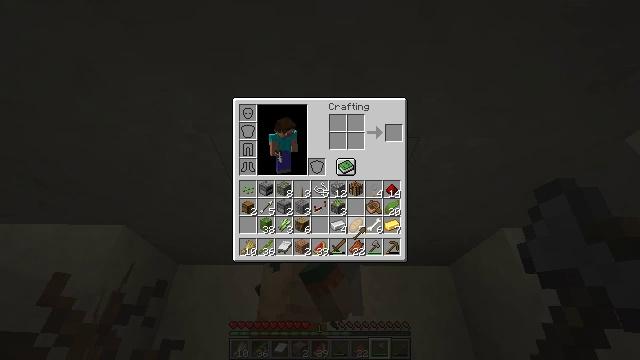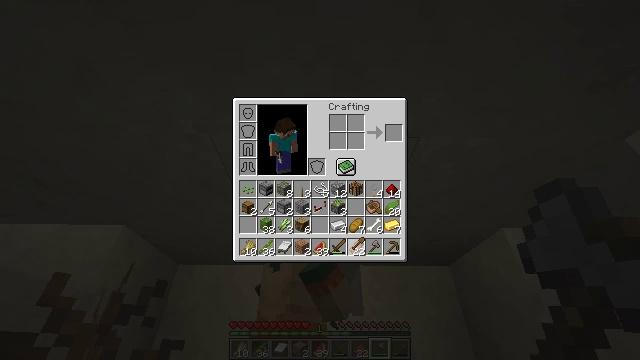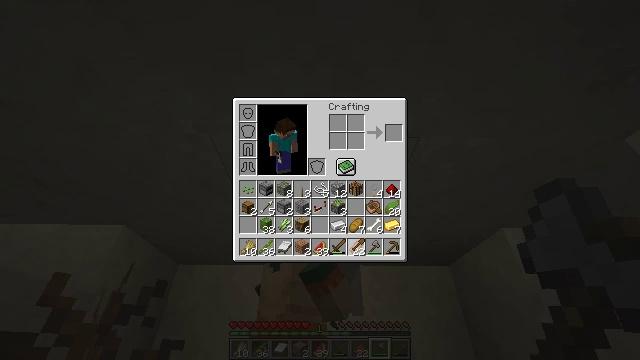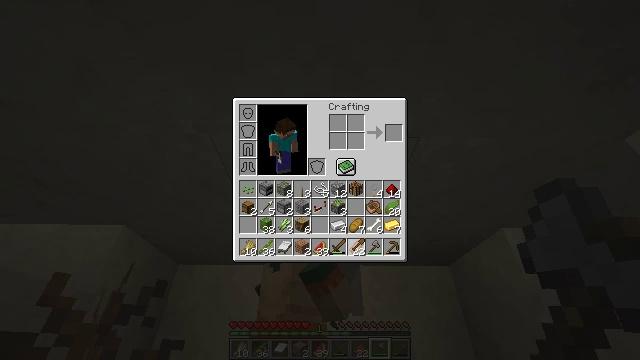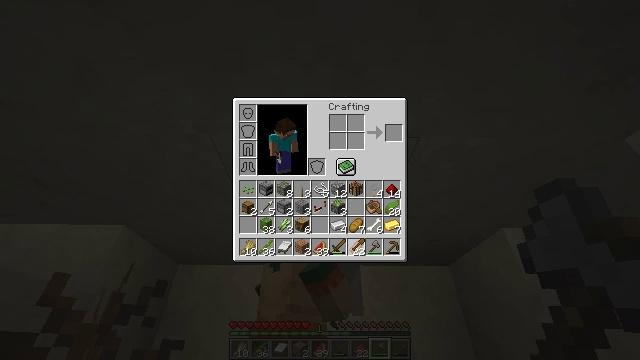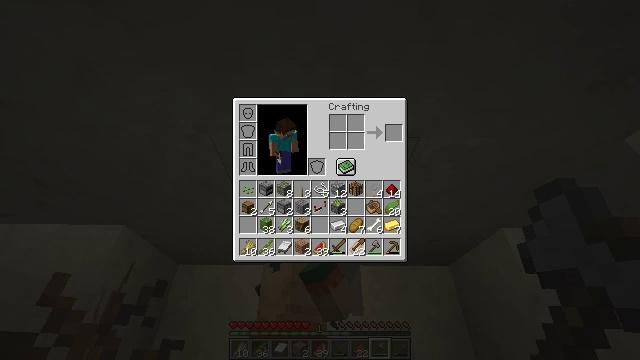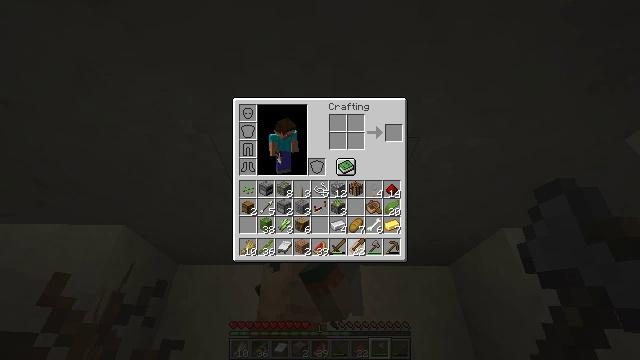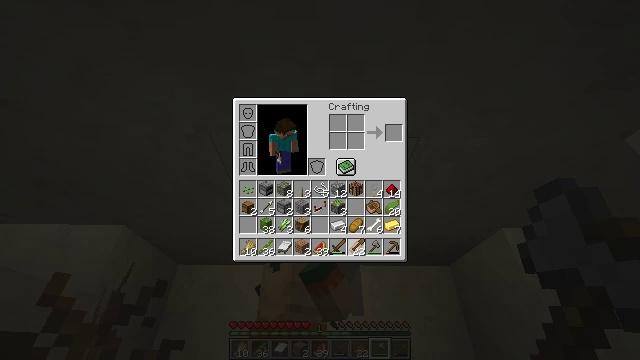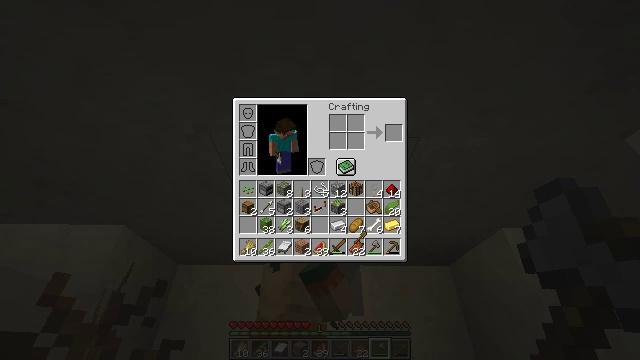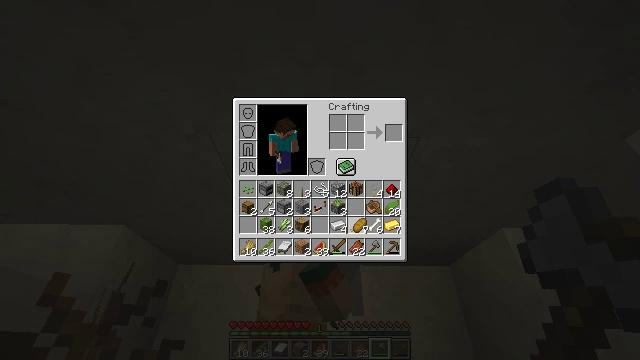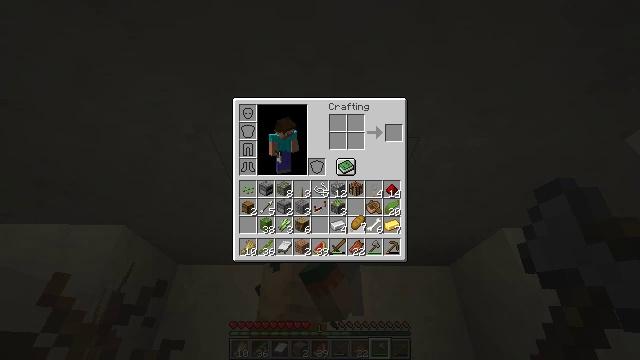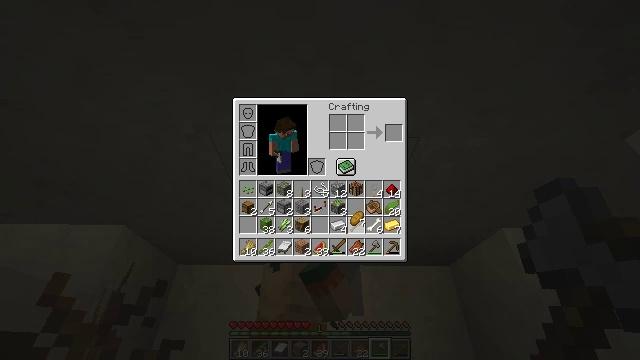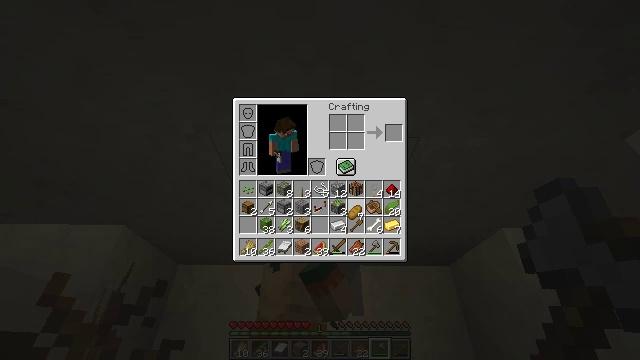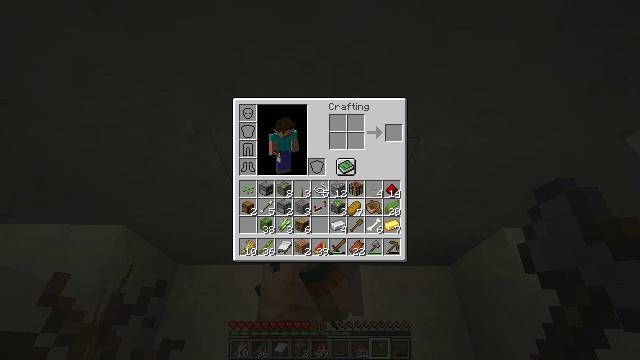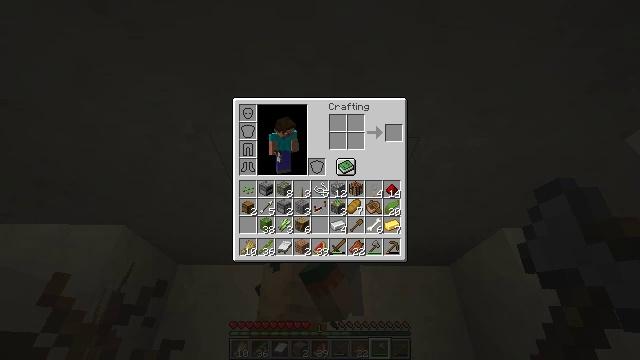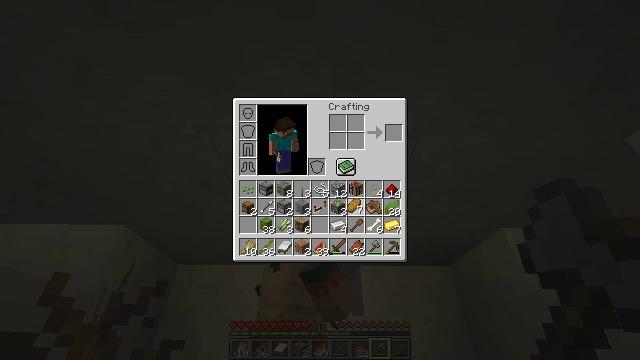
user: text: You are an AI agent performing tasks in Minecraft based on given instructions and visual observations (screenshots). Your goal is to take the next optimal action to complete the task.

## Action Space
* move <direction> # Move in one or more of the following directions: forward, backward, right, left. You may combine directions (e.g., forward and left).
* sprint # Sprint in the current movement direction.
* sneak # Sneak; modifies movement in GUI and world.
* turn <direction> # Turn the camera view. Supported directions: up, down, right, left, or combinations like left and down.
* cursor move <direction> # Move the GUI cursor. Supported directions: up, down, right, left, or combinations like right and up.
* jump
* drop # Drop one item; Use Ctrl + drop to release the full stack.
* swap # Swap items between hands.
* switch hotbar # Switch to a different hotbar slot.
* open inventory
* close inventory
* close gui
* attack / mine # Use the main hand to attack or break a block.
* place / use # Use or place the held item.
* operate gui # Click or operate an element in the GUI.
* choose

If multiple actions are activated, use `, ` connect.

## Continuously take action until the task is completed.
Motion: motion action
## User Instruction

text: Gather the smooth sandstone slab.
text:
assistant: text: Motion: cursor move down
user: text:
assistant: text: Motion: no_op
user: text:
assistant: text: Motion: no_op
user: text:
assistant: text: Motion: no_op
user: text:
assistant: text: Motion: operate gui
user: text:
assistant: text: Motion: operate gui
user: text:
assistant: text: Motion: operate gui
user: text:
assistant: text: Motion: cursor move up, operate gui
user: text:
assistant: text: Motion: cursor move up
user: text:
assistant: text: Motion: no_op
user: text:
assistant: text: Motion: no_op
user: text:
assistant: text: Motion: no_op
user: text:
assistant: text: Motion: no_op
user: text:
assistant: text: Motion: no_op
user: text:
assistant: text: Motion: no_op
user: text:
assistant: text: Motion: operate gui
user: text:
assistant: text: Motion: operate gui
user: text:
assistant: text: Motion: operate gui
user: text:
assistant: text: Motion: operate gui
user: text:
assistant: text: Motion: no_op
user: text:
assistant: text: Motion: no_op
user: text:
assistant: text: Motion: no_op
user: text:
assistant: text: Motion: no_op
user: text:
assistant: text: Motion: no_op
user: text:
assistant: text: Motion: no_op
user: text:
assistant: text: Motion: no_op
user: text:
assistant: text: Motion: no_op
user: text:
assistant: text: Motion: no_op
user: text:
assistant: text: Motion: no_op
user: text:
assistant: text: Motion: no_op